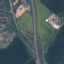
Land use / land cover class: Highway